Interaction volume radius: 10 \u00c5
Interaction volume height: 25 \u00c5
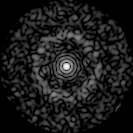
Disorder parameter: 0.836